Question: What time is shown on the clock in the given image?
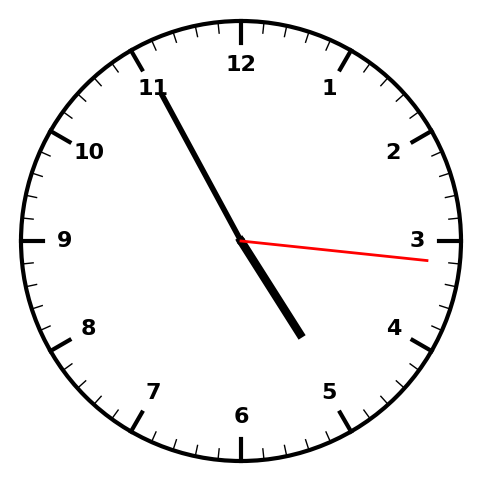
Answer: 04:55:16